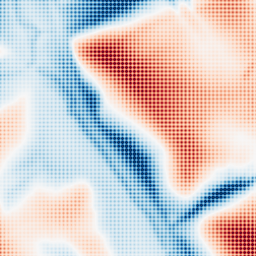
Category: multiscale
Decomposition family: dog_multiscale
Decomposition parameters: sigma_ratio: 1.6
n_scales: 6
base_sigma: 2
Upsampling method: sinc_blackman
Upsampling parameters: scale: 4
kernel_size: 4
Upsampling scale: 4